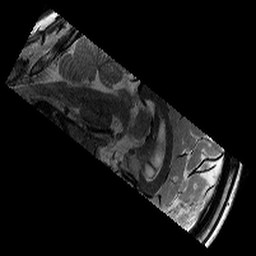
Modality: T2w
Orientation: sagittal
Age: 13
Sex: male
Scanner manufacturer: siemens
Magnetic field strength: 3 T
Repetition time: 9.23 s
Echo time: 0.067 s